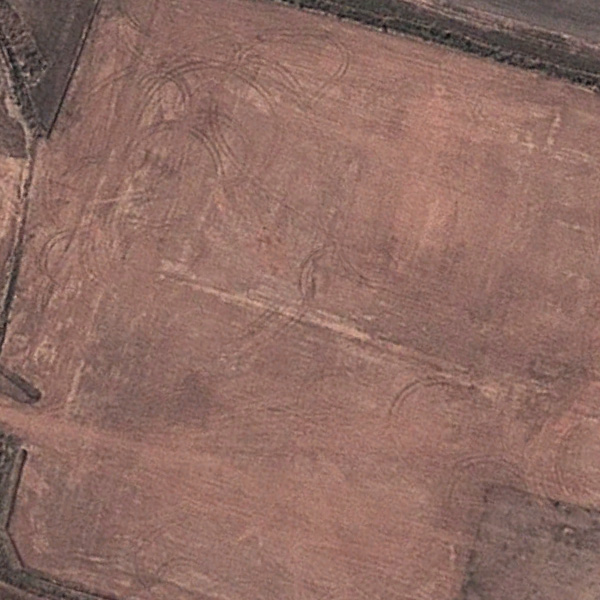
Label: BareLand